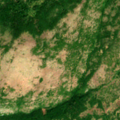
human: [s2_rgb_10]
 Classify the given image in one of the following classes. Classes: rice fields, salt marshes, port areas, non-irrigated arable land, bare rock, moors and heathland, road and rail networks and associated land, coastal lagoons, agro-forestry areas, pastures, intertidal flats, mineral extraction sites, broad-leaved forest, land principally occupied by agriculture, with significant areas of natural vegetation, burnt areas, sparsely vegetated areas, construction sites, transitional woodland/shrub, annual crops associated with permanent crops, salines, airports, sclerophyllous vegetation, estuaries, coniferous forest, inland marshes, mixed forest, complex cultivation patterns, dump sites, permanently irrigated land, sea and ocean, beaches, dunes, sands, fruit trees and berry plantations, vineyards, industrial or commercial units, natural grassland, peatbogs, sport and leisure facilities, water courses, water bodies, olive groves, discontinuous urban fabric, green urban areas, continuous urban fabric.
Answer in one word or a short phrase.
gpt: broad-leaved forest, natural grassland, transitional woodland/shrub